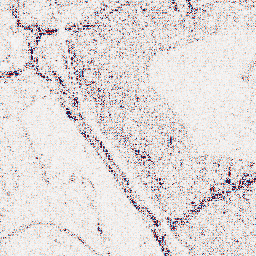
Category: wavelet
Decomposition family: wavelet_biorthogonal
Decomposition parameters: wavelet: bior3.5
level: 1
Upsampling method: quartic
Upsampling parameters: scale: 8
Upsampling scale: 8